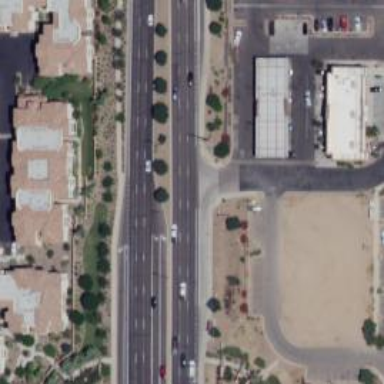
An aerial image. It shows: Secondary road with asphalt surface.